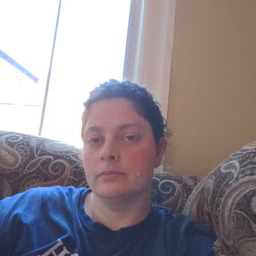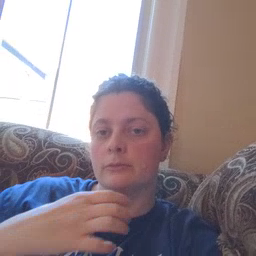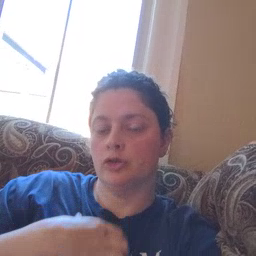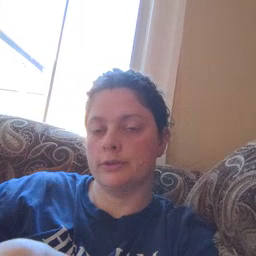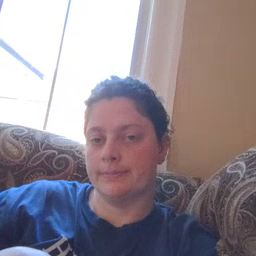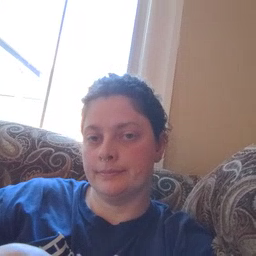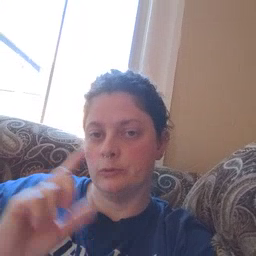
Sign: hungry